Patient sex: M
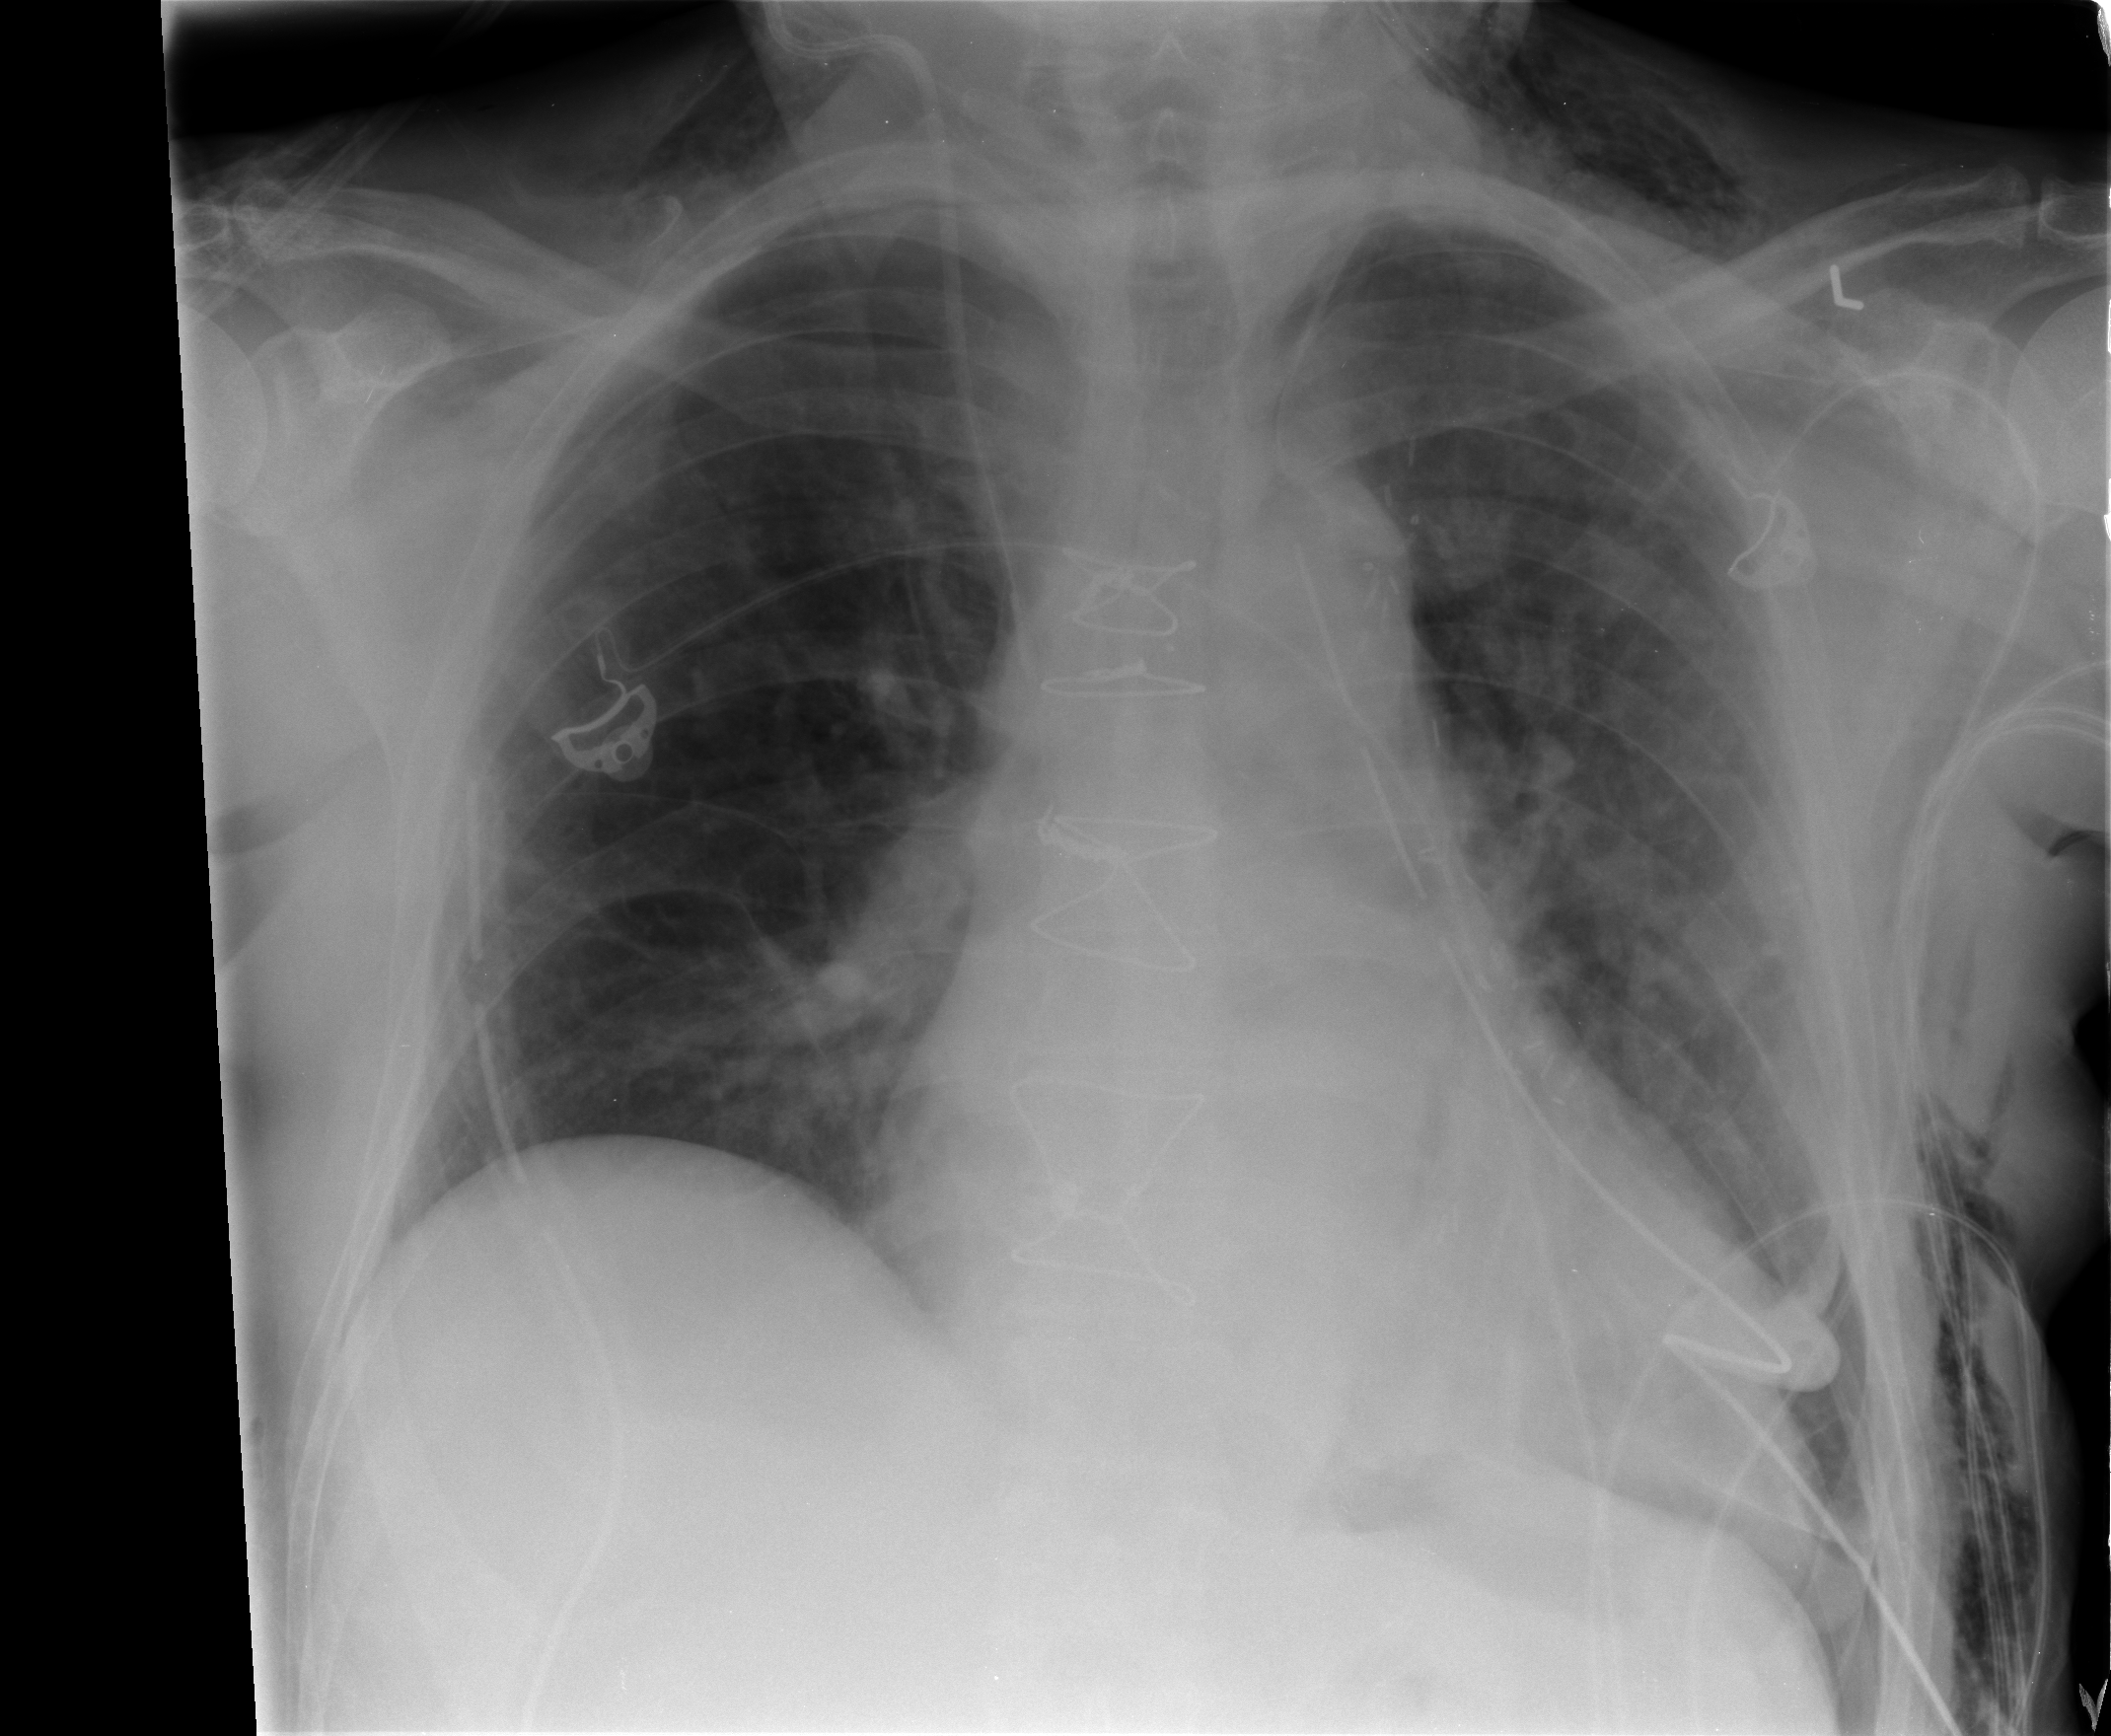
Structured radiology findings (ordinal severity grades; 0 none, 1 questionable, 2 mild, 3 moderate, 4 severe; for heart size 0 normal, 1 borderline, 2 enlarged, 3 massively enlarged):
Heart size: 2
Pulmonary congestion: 2
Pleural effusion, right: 0
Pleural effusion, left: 0
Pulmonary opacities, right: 0
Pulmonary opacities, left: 2
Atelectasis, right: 0
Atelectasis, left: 0